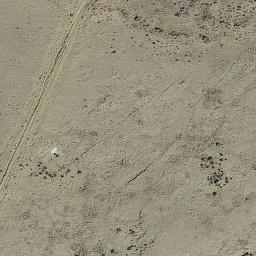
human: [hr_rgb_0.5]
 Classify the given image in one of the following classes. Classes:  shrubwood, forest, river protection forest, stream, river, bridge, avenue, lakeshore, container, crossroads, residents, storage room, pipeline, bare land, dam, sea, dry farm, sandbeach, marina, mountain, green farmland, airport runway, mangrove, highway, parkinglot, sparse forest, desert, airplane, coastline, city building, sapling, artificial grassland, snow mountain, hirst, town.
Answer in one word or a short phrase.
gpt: bare land